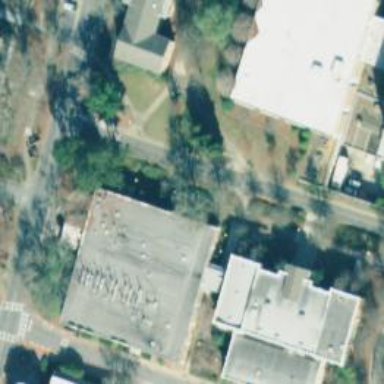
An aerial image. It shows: Tan-colored university building.